Question: Is there a way to style the "popup" when a field is invalid in AngularJS?

I have no idea WHERE this thing is styled? We also have Bootstrap loaded, not sure if it's there. Can't right-click to "find element" either.
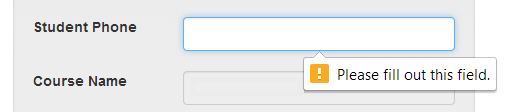
Answer: That's the browser validation kicking in. Disable it as follows:
'''
<form novalidate></form>
'''
: Example of a form using novalidate with AngularJS's validation:
'''
<form name="form" class="css-form" novalidate>
Name:
<input type="text" ng-model="user.name" name="uName" required /><br />
E-mail:
<input type="email" ng-model="user.email" name="uEmail" required/><br />
<div ng-show="form.uEmail.$dirty && form.uEmail.$invalid">Invalid:
<span ng-show="form.uEmail.$error.required">Tell us your email.</span>
<span ng-show="form.uEmail.$error.email">This is not a valid email.</span>
</div>
</form>
'''
I believe it is no longer possible to style these popups:
<URL>